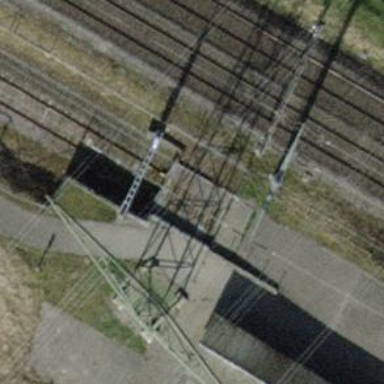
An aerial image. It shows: Railway buffer stop.